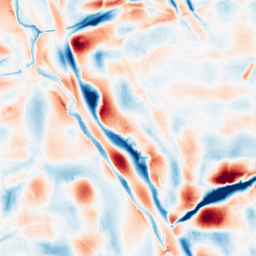
Category: wavelet
Decomposition family: wavelet_biorthogonal
Decomposition parameters: wavelet: bior4.4
level: 5
Upsampling method: fft_zeropad
Upsampling parameters: scale: 4
Upsampling scale: 4